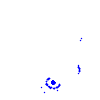
Particle: electron